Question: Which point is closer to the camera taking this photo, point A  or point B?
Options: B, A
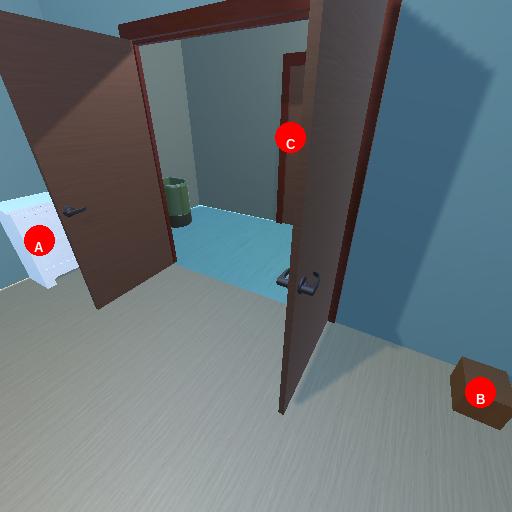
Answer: B